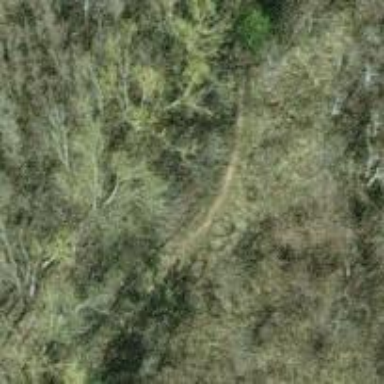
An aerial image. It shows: Path.